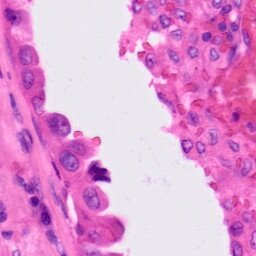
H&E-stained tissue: Lung